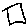
Label: square